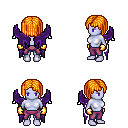
a pixel art fantasy rpg character, female body template, dark elf, purple skin, purple wings, magenta pants, light blonde pageboy hairstyle, gold gloves, four views (front, back, left, right), 2x2 character sprite sheet, small pixel art, hard edges, no anti-aliasing